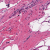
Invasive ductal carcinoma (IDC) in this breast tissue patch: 0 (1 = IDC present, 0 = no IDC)